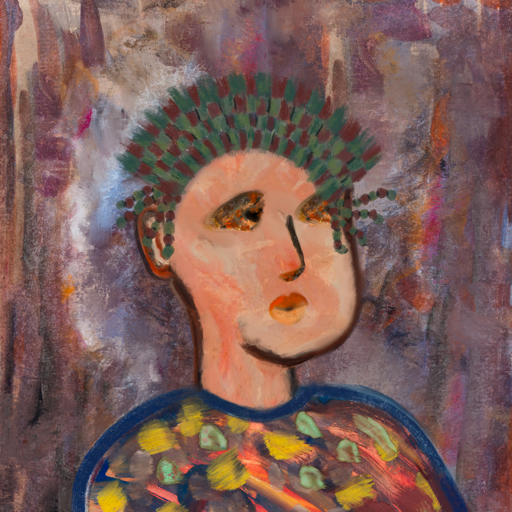
Background: Hypocrite, Head And Neck Side: Roy_Bahadur, Face Side: Gypsy_Queen, Bust: Mother_And_Son_Mother, Hair Side: Blank, Head Accessory: After_Raid_Crown, Second Necklace: Blank, Necklace: Blank, Baby: Blank